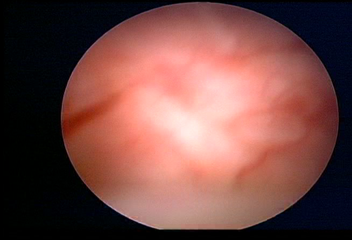
Modality: WLC
Class: Normal mucosa
Bladder cancer association: No